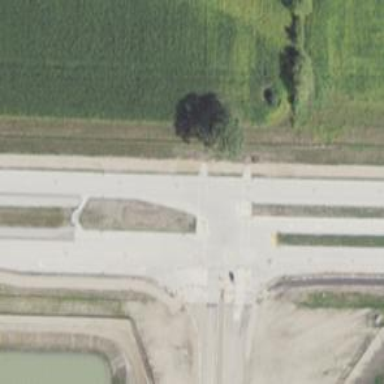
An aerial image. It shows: Marked crossing on path.